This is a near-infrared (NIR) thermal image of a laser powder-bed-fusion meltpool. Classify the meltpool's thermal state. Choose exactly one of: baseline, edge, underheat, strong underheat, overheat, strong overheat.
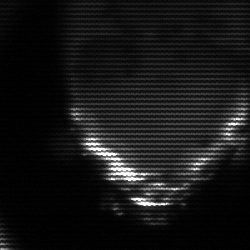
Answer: edge